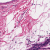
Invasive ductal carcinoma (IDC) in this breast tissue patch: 0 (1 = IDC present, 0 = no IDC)